Question: I am trying to use matplotlib to generate surface plot of a rectangular array (in my case, it's 47x70). The way this array is organized is:
47 - this dimension indicates the number of features
70 - this dimension indicates the number of samples
The array contains values for these features across each sample.
If I were to generate a surface plot in MATLAB or Octave, it's really simple.
'vals = csvread("vals.csv"); surf(vals)'
The output looks something like this -

The array in vals.csv was generated as follows -
'''
tempvals = np.random.randint(0, 10000, size = (47, 70))
np.savetxt("vals.csv", tempvals, delimiter=',')
'''
How can I do this in python/matplotlib?
<URL>. However, this answer uses some interpolation which I cannot use. I want to plot my values directly.
I tried writing something very basic. Like this -
'''
import numpy as np
from mpl_toolkits.mplot3d import Axes3D
import matplotlib.pyplot as plt
vals = np.genfromtxt('vals.csv', delimiter=',')
fig1 = plt.figure(1, figsize = (9, 6))
ax1 = fig1.add_subplot(111, projection = '3d')
xax = np.arange(0, 46)
yax = np.arange(0, 70)
xax, yax = np.meshgrid(yax, xax)
Axes3D.plot3D(xax, yax, vals)
'''
This, of course, fails with the error -
'AttributeError: 'numpy.ndarray' object has no attribute 'has_data''
I have gone through <URL> but I am missing something. How can I generate surface plots for rectangular arrays?
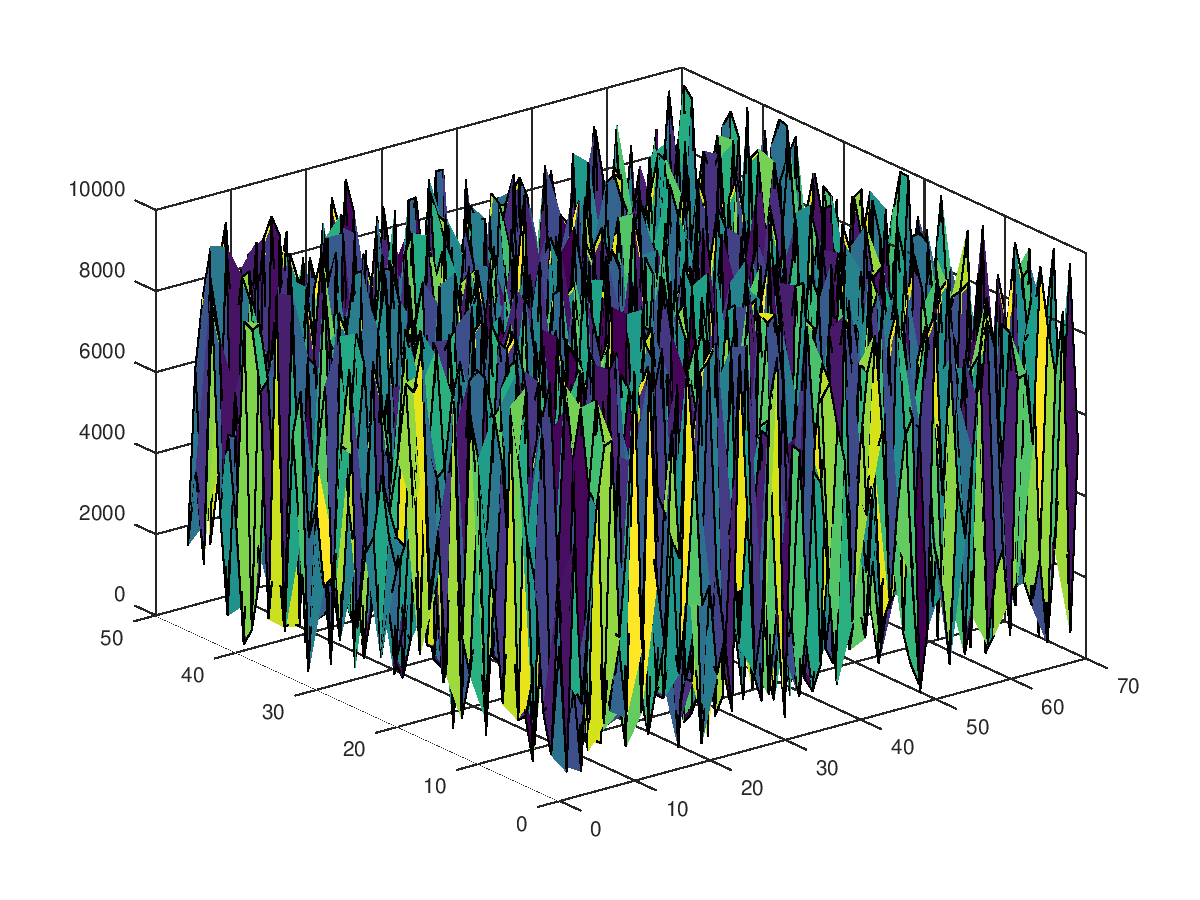
Answer: I think this produces a result that is similar to the 'surf(vals)' matlab plot you linked to: <URL>.
'''
import numpy as np
from mpl_toolkits.mplot3d import Axes3D
import matplotlib.pyplot as plt
# gen random 2d array and write to csv file
tempvals = np.random.randint(0, 10000, size = (47, 70))
np.savetxt("vals.csv", tempvals, delimiter=',')
# read from csv
vals = np.genfromtxt('vals.csv', delimiter=',')
val_xdim, val_ydim = vals.shape
# generate meshgrid for plot
xax = np.arange(0, val_xdim)
yax = np.arange(0, val_ydim)
xax, yax = np.meshgrid(yax, xax)
# plot and save
fig = plt.figure()
ax = fig.gca(projection='3d')
surf = ax.plot_surface(xax, yax, vals, rstride=1, cstride=1, cmap='viridis', linewidth=0, antialiased=False)
ax.plot_wireframe(xax, yax, vals, color='k', lw=0.05, alpha=0.3)
fig.colorbar(surf, shrink=0.5, aspect=5)
plt.savefig("rand_3d_surf.png", dpi=160)
'''
Which produces:
<URL>